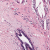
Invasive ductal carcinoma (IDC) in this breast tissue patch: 0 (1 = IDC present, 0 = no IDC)